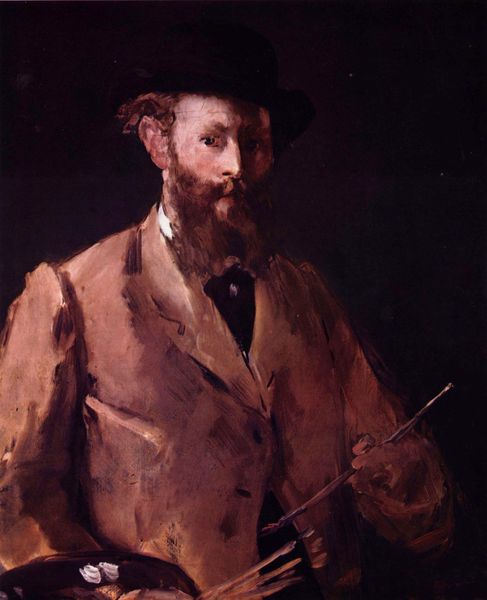
Titel: Selbstporträt mit Palette
Künstler: Édouard Manet
Standort: New York (New York)
Institution: Collection Loeb
Schlagwörter: dunkel, gemälde, hand, mann, schatten, weiß, cezanne, impressionismus, braun, degas, finger, frankreich, haar, handschuh, hell, hintergrund, hut, licht, mund, nase, ohr, renoir, schwarz, stirn, ölbild, blick, rot, malerei, zylinder, bart, bärte, hemd, jacke, wand, arm, arme, augen, barock, bärtig, gesicht, kragen, rembrandt, vollbart, ärmel, bildnis, herr, hände, portrait, porträt, öl, halbfigur, mantel, realismus, bruststück, frontal, knopf, kontrast, ohren, perle, vornehm, farben, van gogh, krawatte, halstuch, maler, manet, lichteinfall, jackett, revers, selbstporträt, jacket, weste, betrachter, corinth, künstler, bürger, selbstbildnis, kittel, vermeer, tasche, linkshänder, palette, pinsel, biedermeier, selbstportrait, halbprofil, dreiviertelporträt, seriös, rotbraun, jakett, bei der arbeit, künstlerporträt, porträit, pissaro, rottöne, halbschatten, farbpalette, gepixelt, dunkeö, nade, stocl, abstehend, linke hand, brat, caravaggist, roter bart, van goch, blickmelone, franreich, halbschattten, imprssionist, 19. jahrhundert, hell-dunkel-malerei